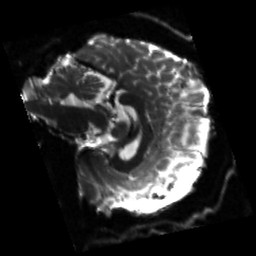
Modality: sbref
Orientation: sagittal
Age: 29
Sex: male
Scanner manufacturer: siemens
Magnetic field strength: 3 T
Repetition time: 3.23 s
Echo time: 0.0892 s